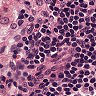
Metastatic tissue present: no